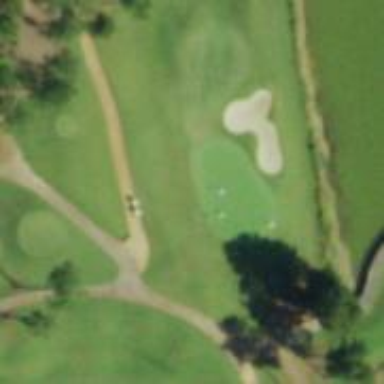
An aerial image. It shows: View of golf hole.